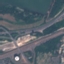
Label: Highway